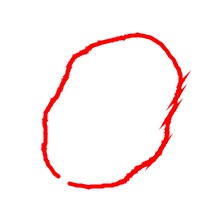
Shape: circle